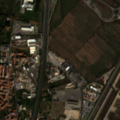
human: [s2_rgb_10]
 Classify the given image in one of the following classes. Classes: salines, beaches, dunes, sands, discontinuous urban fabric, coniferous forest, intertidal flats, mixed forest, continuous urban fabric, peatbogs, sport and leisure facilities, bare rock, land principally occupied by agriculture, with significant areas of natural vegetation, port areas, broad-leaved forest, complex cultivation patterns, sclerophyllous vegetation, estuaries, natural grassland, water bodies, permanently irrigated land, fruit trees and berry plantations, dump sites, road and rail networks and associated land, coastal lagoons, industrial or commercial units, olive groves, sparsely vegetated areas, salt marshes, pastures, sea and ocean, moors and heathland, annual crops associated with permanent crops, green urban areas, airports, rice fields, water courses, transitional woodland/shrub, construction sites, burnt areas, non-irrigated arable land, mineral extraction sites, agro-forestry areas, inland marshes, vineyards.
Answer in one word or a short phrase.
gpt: discontinuous urban fabric, industrial or commercial units, construction sites, permanently irrigated land, natural grassland